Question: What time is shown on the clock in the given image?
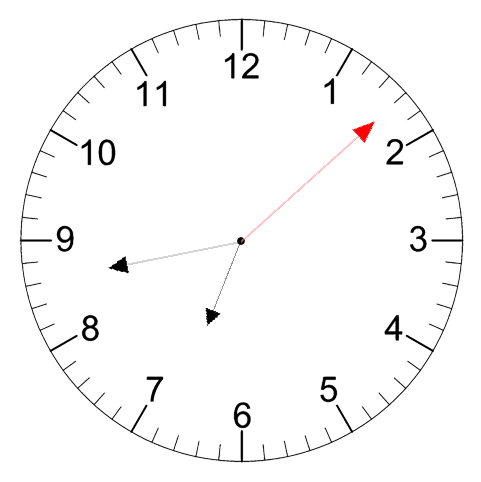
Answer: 06:43:08